Interaction volume radius: 5 \u00c5
Interaction volume height: 20 \u00c5
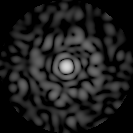
Disorder parameter: 0.8622